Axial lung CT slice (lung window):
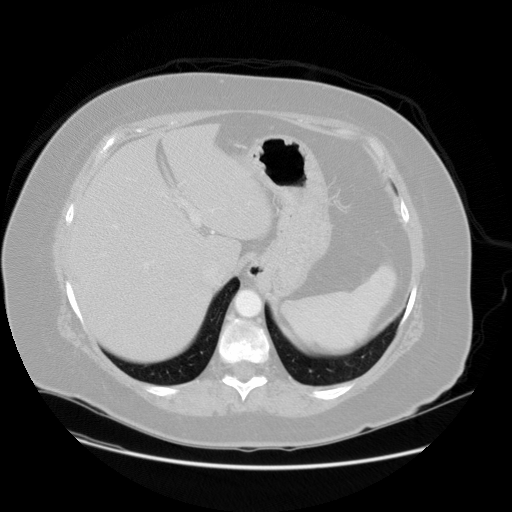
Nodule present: no